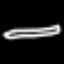
Label: pencil